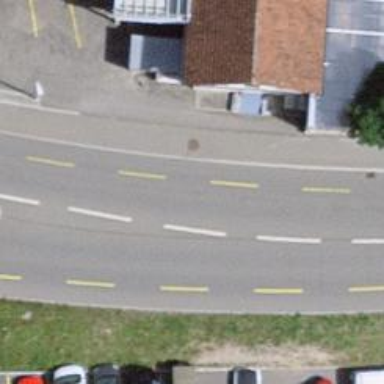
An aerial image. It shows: Tertiary road with asphalt surface and cycle lane.